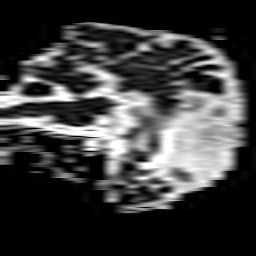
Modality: ADC
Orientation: sagittal
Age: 78
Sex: male
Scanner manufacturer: philips
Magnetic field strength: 3 T
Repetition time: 3.776 s
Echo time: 0.06024 s